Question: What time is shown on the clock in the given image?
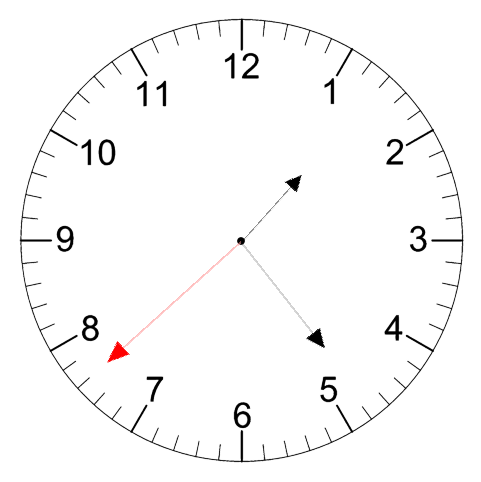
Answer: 01:23:38